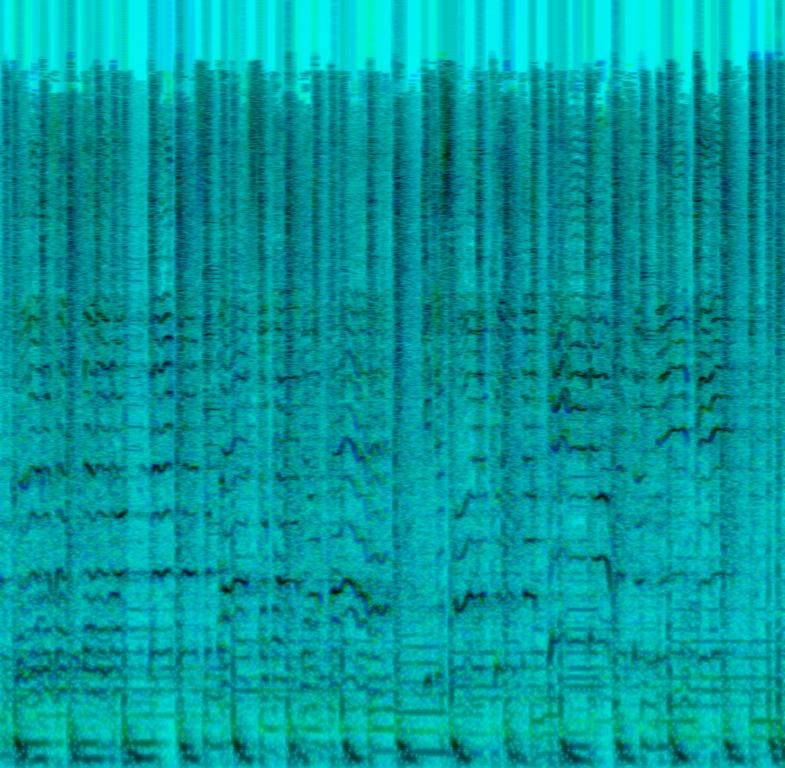
The low quality recording features a disco song that consists of passionate female vocals and wide harmonizing female vocals singing over funky bass guitar, mellow synth keys chords, funky electric guitar chords, shimmering hi hats, clapping and "4 on the floor" kick pattern. It sounds funky and energetic, but also thin and hollow, due to the bad mixing.